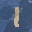
Label: 1